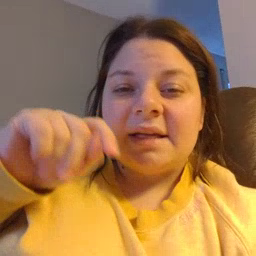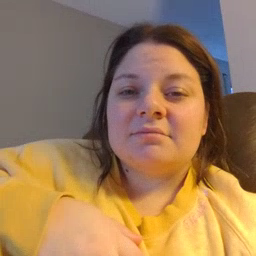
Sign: feet